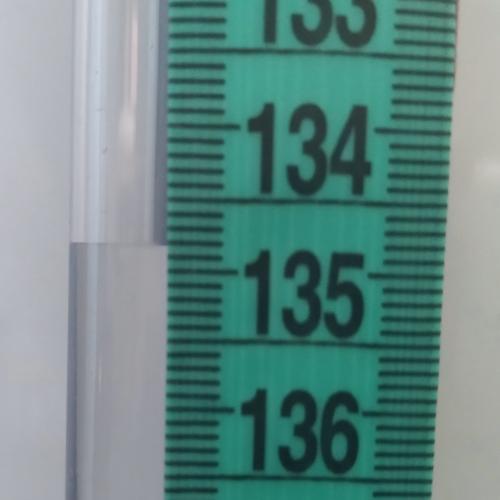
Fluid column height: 134.8 cm